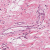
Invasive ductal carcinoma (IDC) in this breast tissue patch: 0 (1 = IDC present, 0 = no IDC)